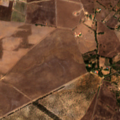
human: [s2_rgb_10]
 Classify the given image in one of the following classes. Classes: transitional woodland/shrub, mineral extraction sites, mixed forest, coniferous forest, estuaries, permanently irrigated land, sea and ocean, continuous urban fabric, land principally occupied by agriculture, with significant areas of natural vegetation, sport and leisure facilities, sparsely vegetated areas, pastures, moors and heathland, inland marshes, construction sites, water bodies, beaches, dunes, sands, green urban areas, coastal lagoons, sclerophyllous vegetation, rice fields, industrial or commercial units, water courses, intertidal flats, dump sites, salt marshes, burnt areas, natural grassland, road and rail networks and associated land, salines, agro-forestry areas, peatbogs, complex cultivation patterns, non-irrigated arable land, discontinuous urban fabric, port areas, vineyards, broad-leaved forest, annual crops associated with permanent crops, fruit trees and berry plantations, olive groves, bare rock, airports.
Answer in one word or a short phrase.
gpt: non-irrigated arable land, permanently irrigated land, broad-leaved forest, transitional woodland/shrub